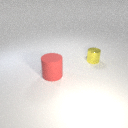
small yellow metal cylinder to the right of large red rubber cylinder